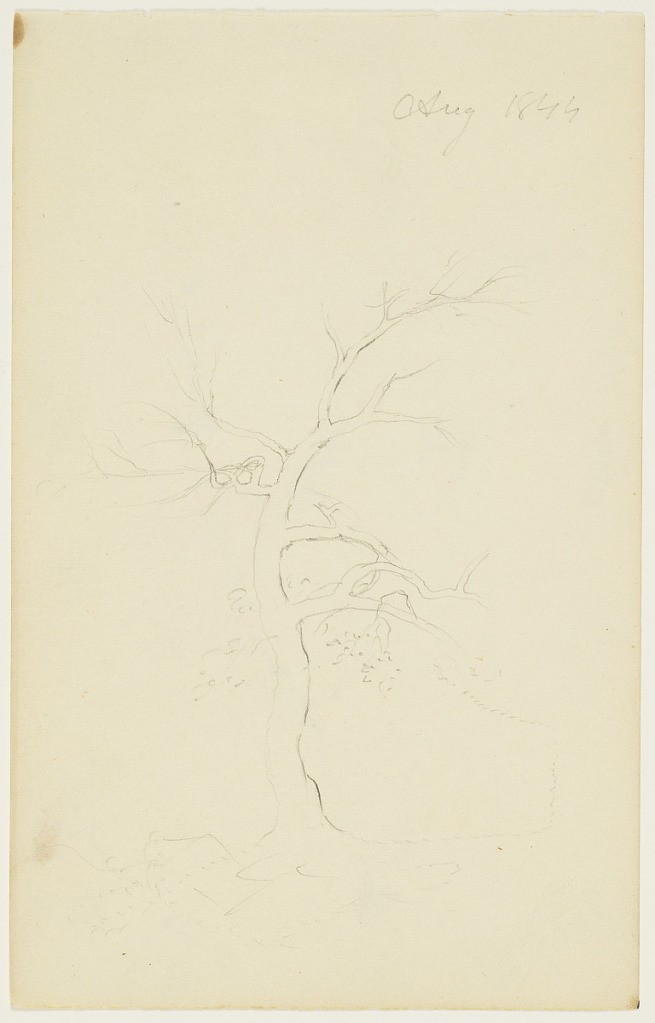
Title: Windswept Tree, Catskill, New York
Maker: Frederic Edwin Church, American, 1826–1900
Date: August 1844 and June 1845
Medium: Graphite on white wove paper; verso: graphite
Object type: drawing
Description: Botanical sketch showing a view of a mostly leafless, windswept tree in or near Catskill, New York. Its undulating trunk curves toward the upper right corner, and its various branches are twisting and sharp. Two or three lower branches, however, have leaves.

Verso: Landscape sketch showing a view of nearby overlapping mountain ridges, viewed from an elevated perspective in or near Catskill, New York. In the immediate foreground at left, a portion of a birch tree is shown. In the middle distance, a steep, rugged, and wooded mountain slope descends from left to right and overlaps another nearby wooded ridge that descends from right to left. Beyond, mist or low-lying clouds hover at the same height as the mountaintops. In the background at left, hazy clouds fill the sky.